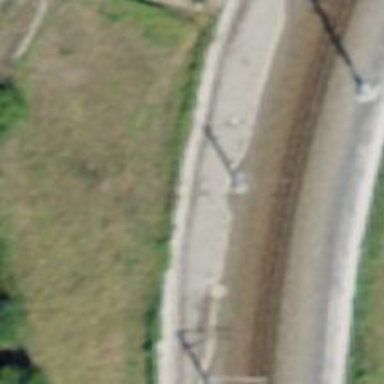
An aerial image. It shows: Catenary mast for power lines.